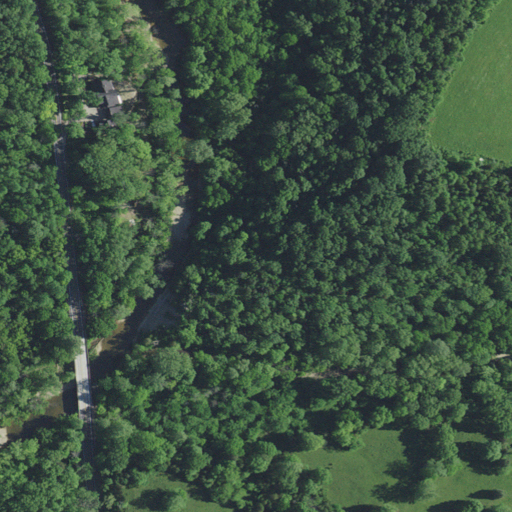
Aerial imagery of cliff(s) in Kentucky named Cedar Point containing deciduous forest, mixed forest, open development, low intensity development, pasture, and evergreen forest